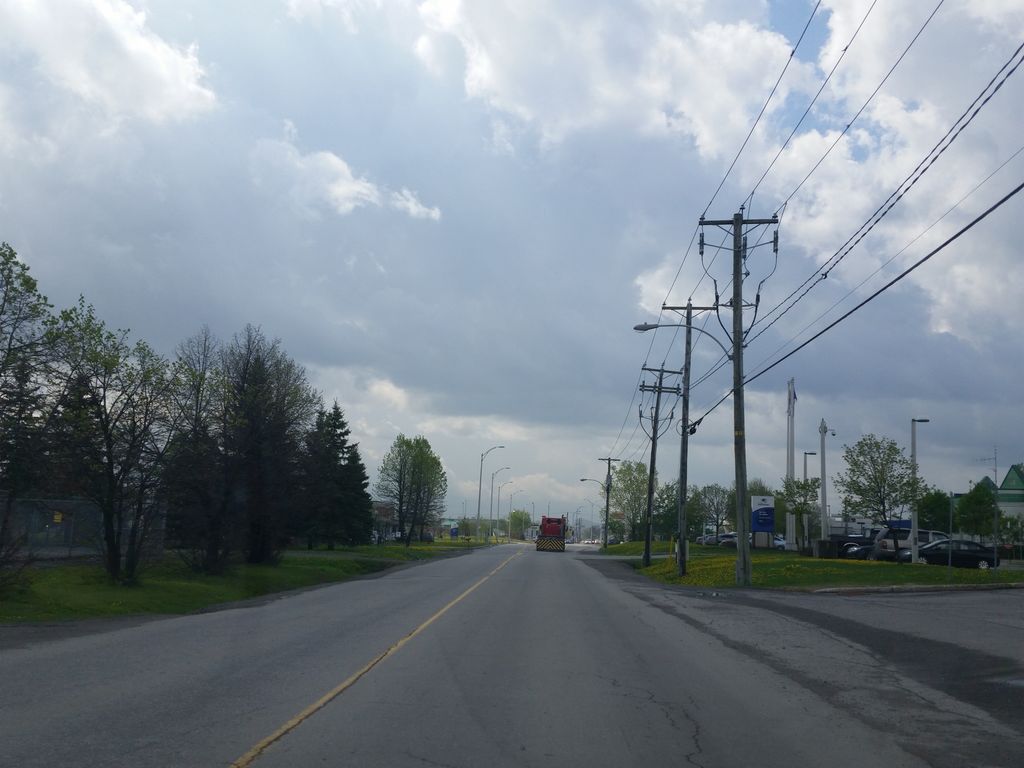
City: ottawa-gatineau